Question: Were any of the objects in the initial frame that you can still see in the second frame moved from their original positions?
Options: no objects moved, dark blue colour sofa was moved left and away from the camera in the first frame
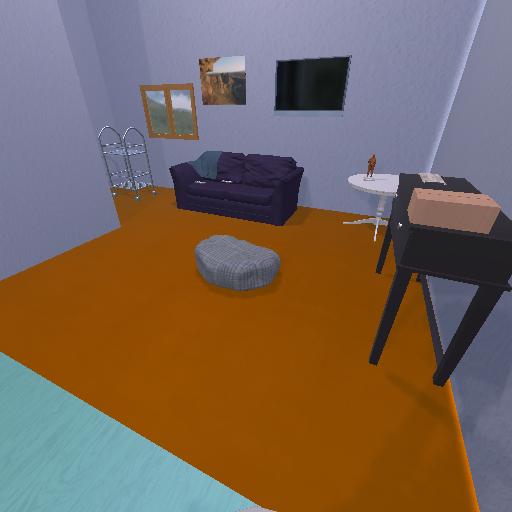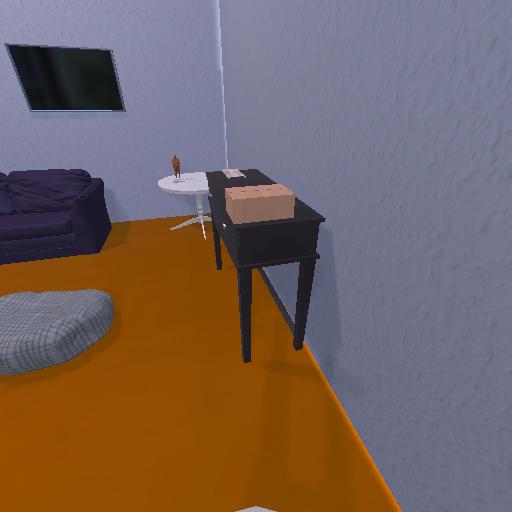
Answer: no objects moved